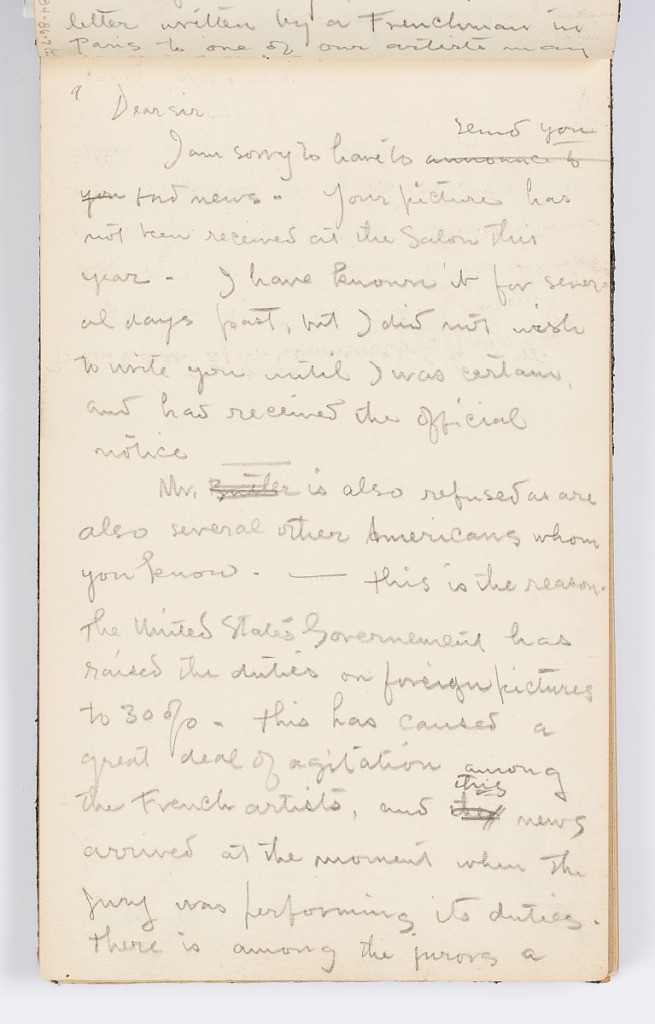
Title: Sketchbook Page: Letter about Refusal from Salon
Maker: Kenyon Cox, American, 1856–1919
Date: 1883
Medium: Graphite on paper
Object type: Sketchbook folio
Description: Copy of letter from a Frenchman (not named) about the refusal of pictures by American artists, including Kenyon Cox, from the Salon because "the United States Government has raised the duties on foreign pictures to 30%." Letter continues on verso.